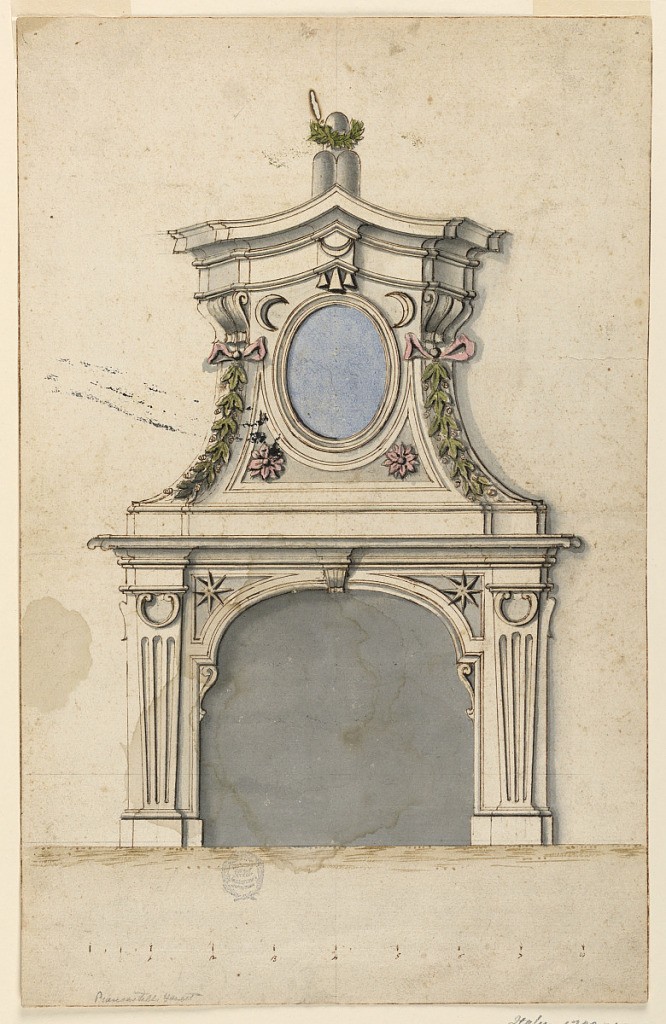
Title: Design for a Mantelpiece
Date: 1750–1775
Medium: Pen and ink, brush and watercolor, sepia on paper
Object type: Drawing
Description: Elevation of a chimneypiece. At top, a triple mount with a laurel wreath/. Below this, a peaked entablature and an oval mirror surrounded by festoons, bowknots and crescents. Below, a scale.